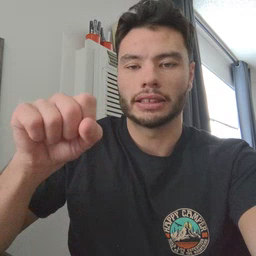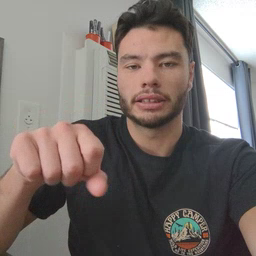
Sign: yes